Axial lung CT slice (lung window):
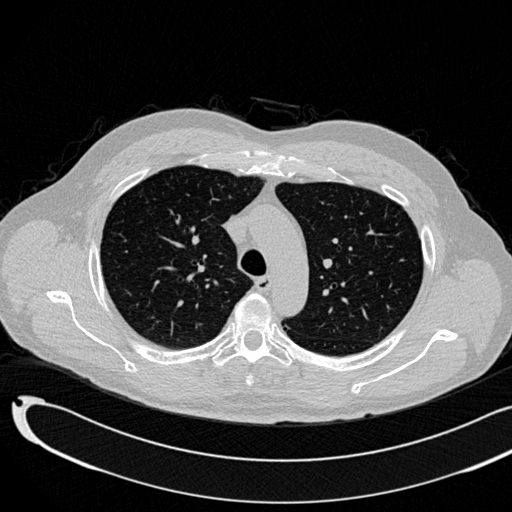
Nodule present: no